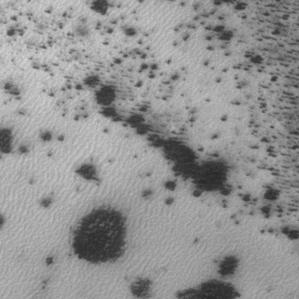
Label: frost